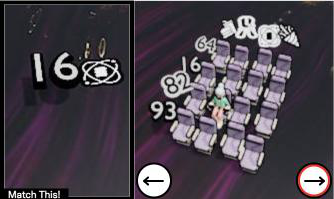
Task: seats
Answer: no